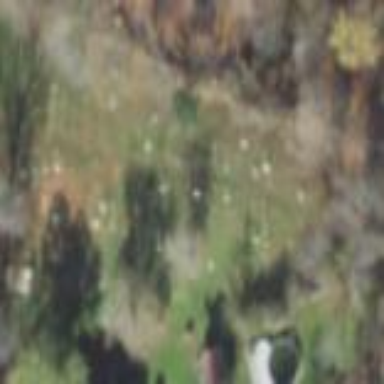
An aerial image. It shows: Cemetery.